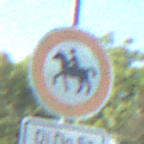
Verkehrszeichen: VerbotReiter
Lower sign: ZeitangabenMitBeschraenkungAufWochentage3
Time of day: Midday
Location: Outdoor (Nature)
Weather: Clear
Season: NotSpecified
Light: Natural